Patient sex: M
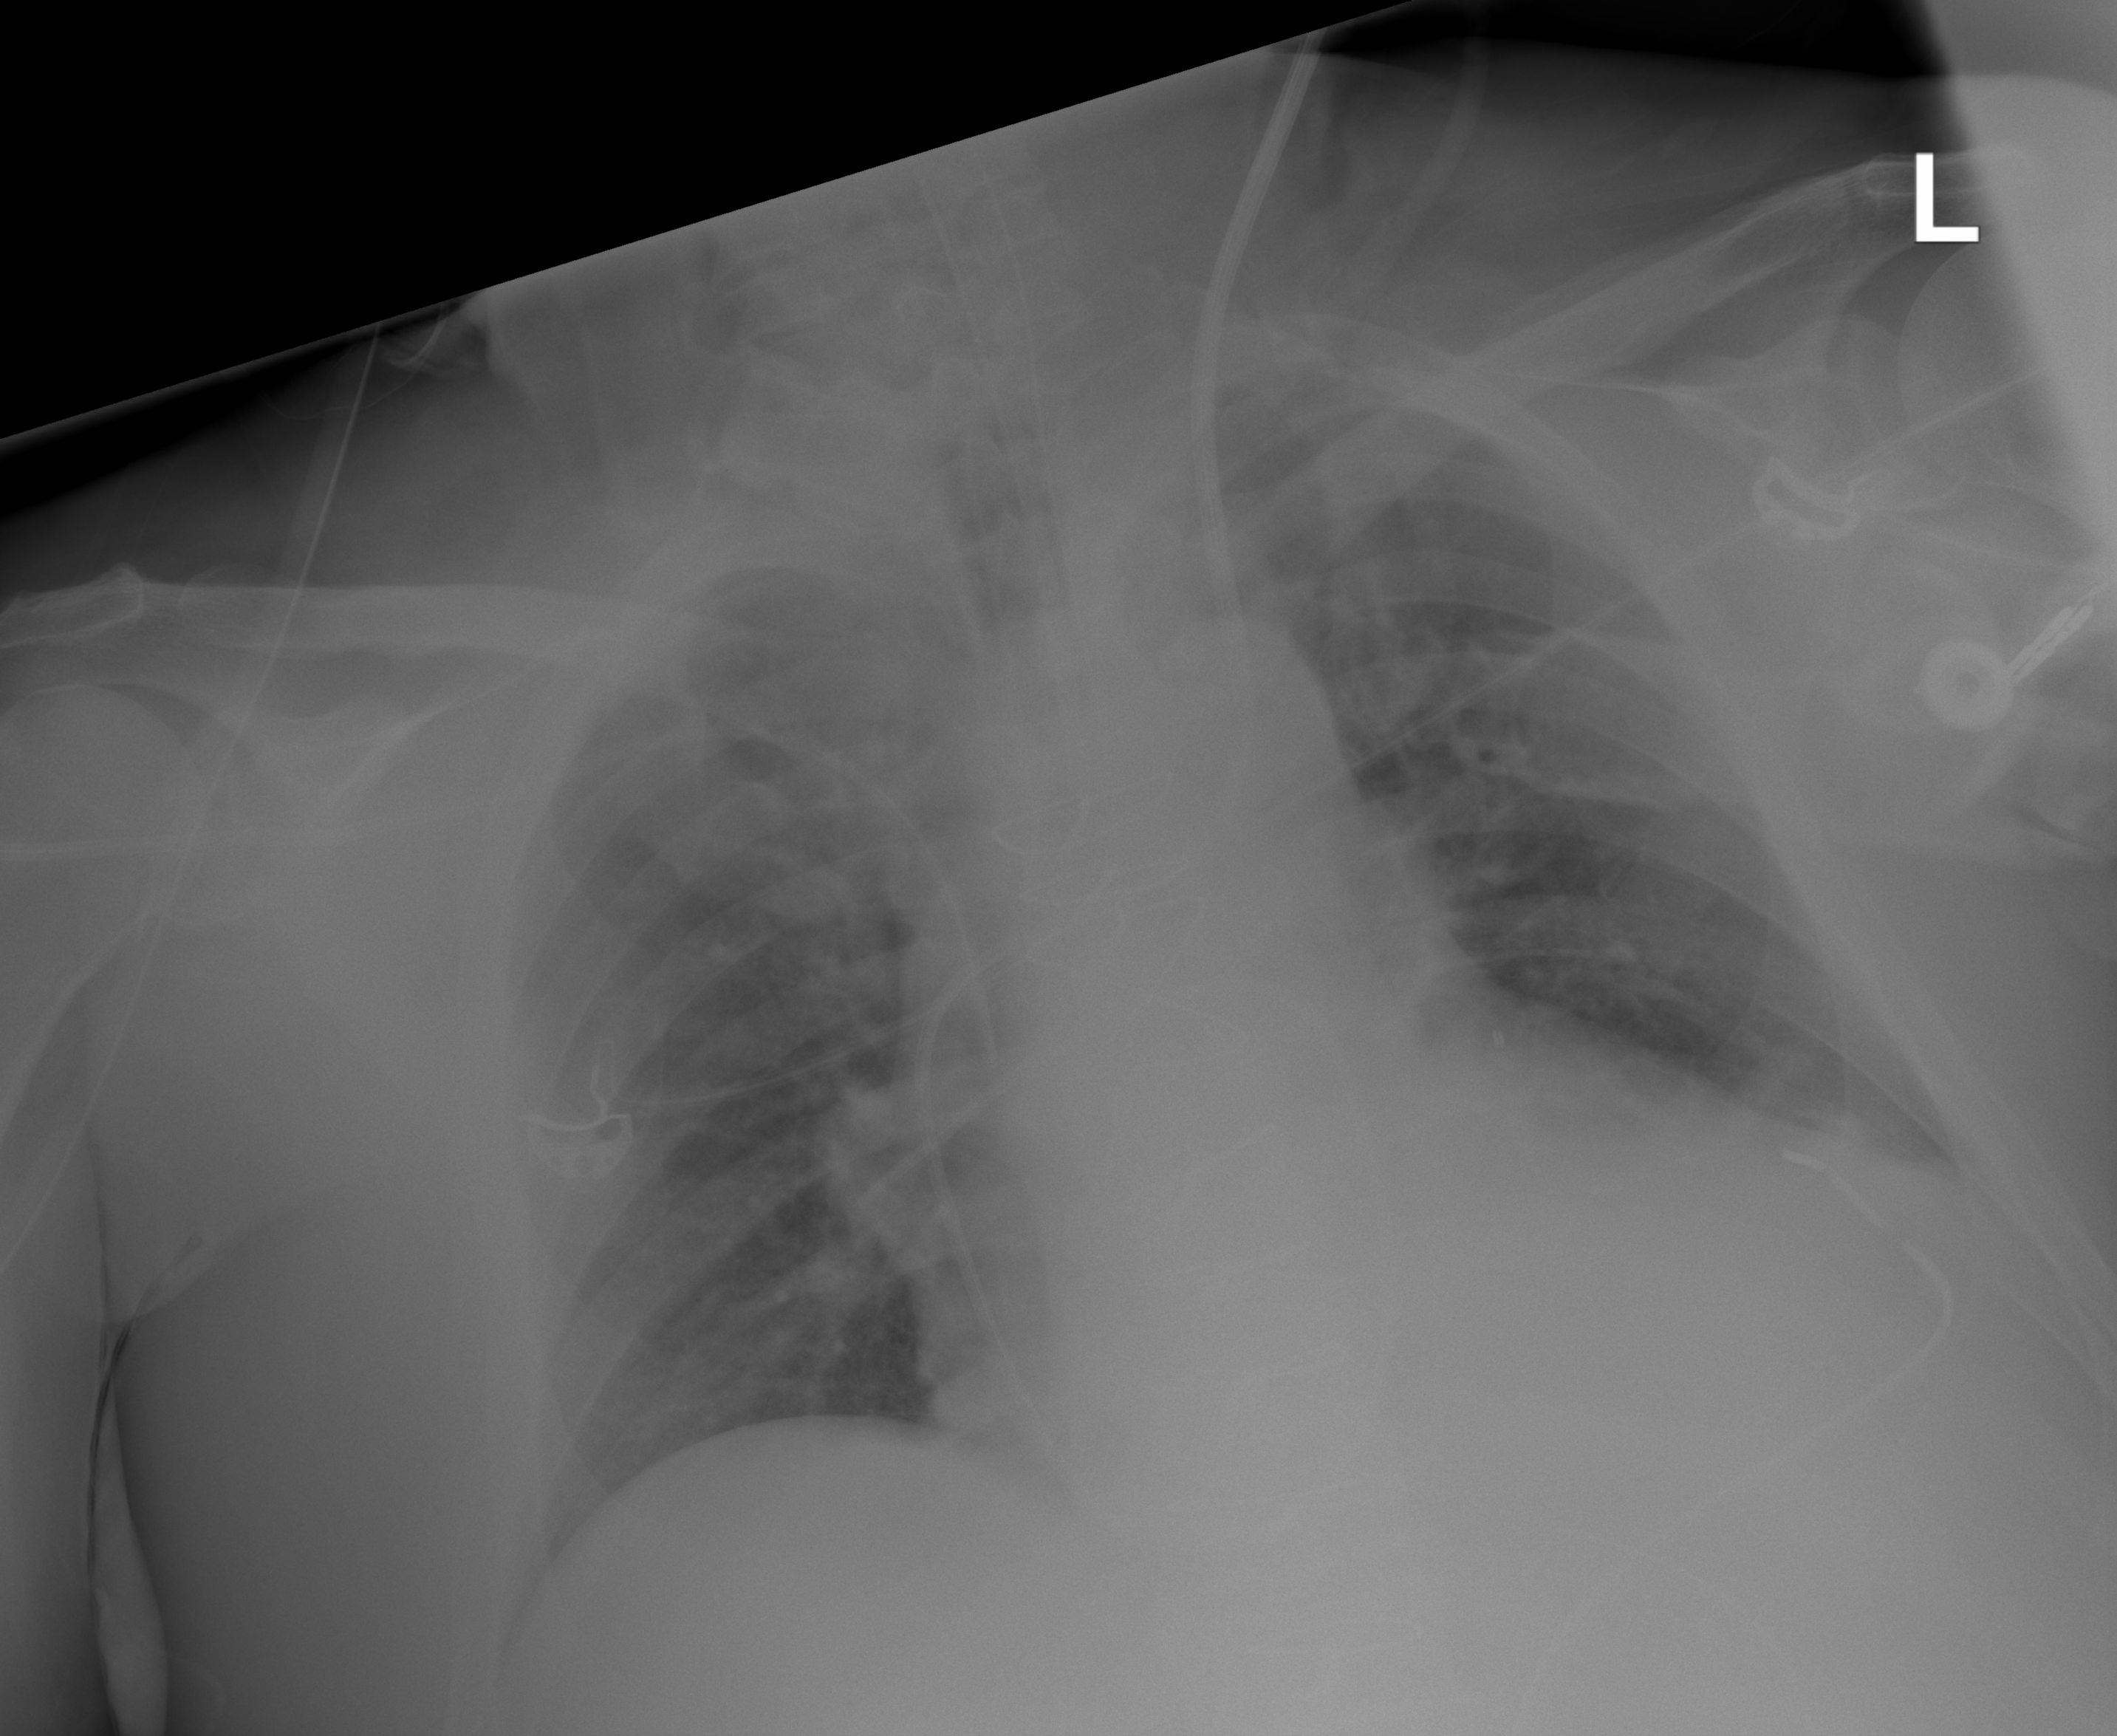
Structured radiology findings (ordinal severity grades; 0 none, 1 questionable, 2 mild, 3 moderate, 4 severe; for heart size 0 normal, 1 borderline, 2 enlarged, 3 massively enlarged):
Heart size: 2
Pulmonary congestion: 2
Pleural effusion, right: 0
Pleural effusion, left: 1
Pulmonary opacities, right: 2
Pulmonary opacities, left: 0
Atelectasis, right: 0
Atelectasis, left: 2